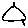
Label: triangle